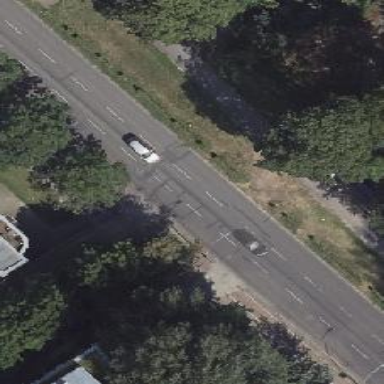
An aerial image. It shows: Primary highway with asphalt surface. There is cycle track on the right side.